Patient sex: F
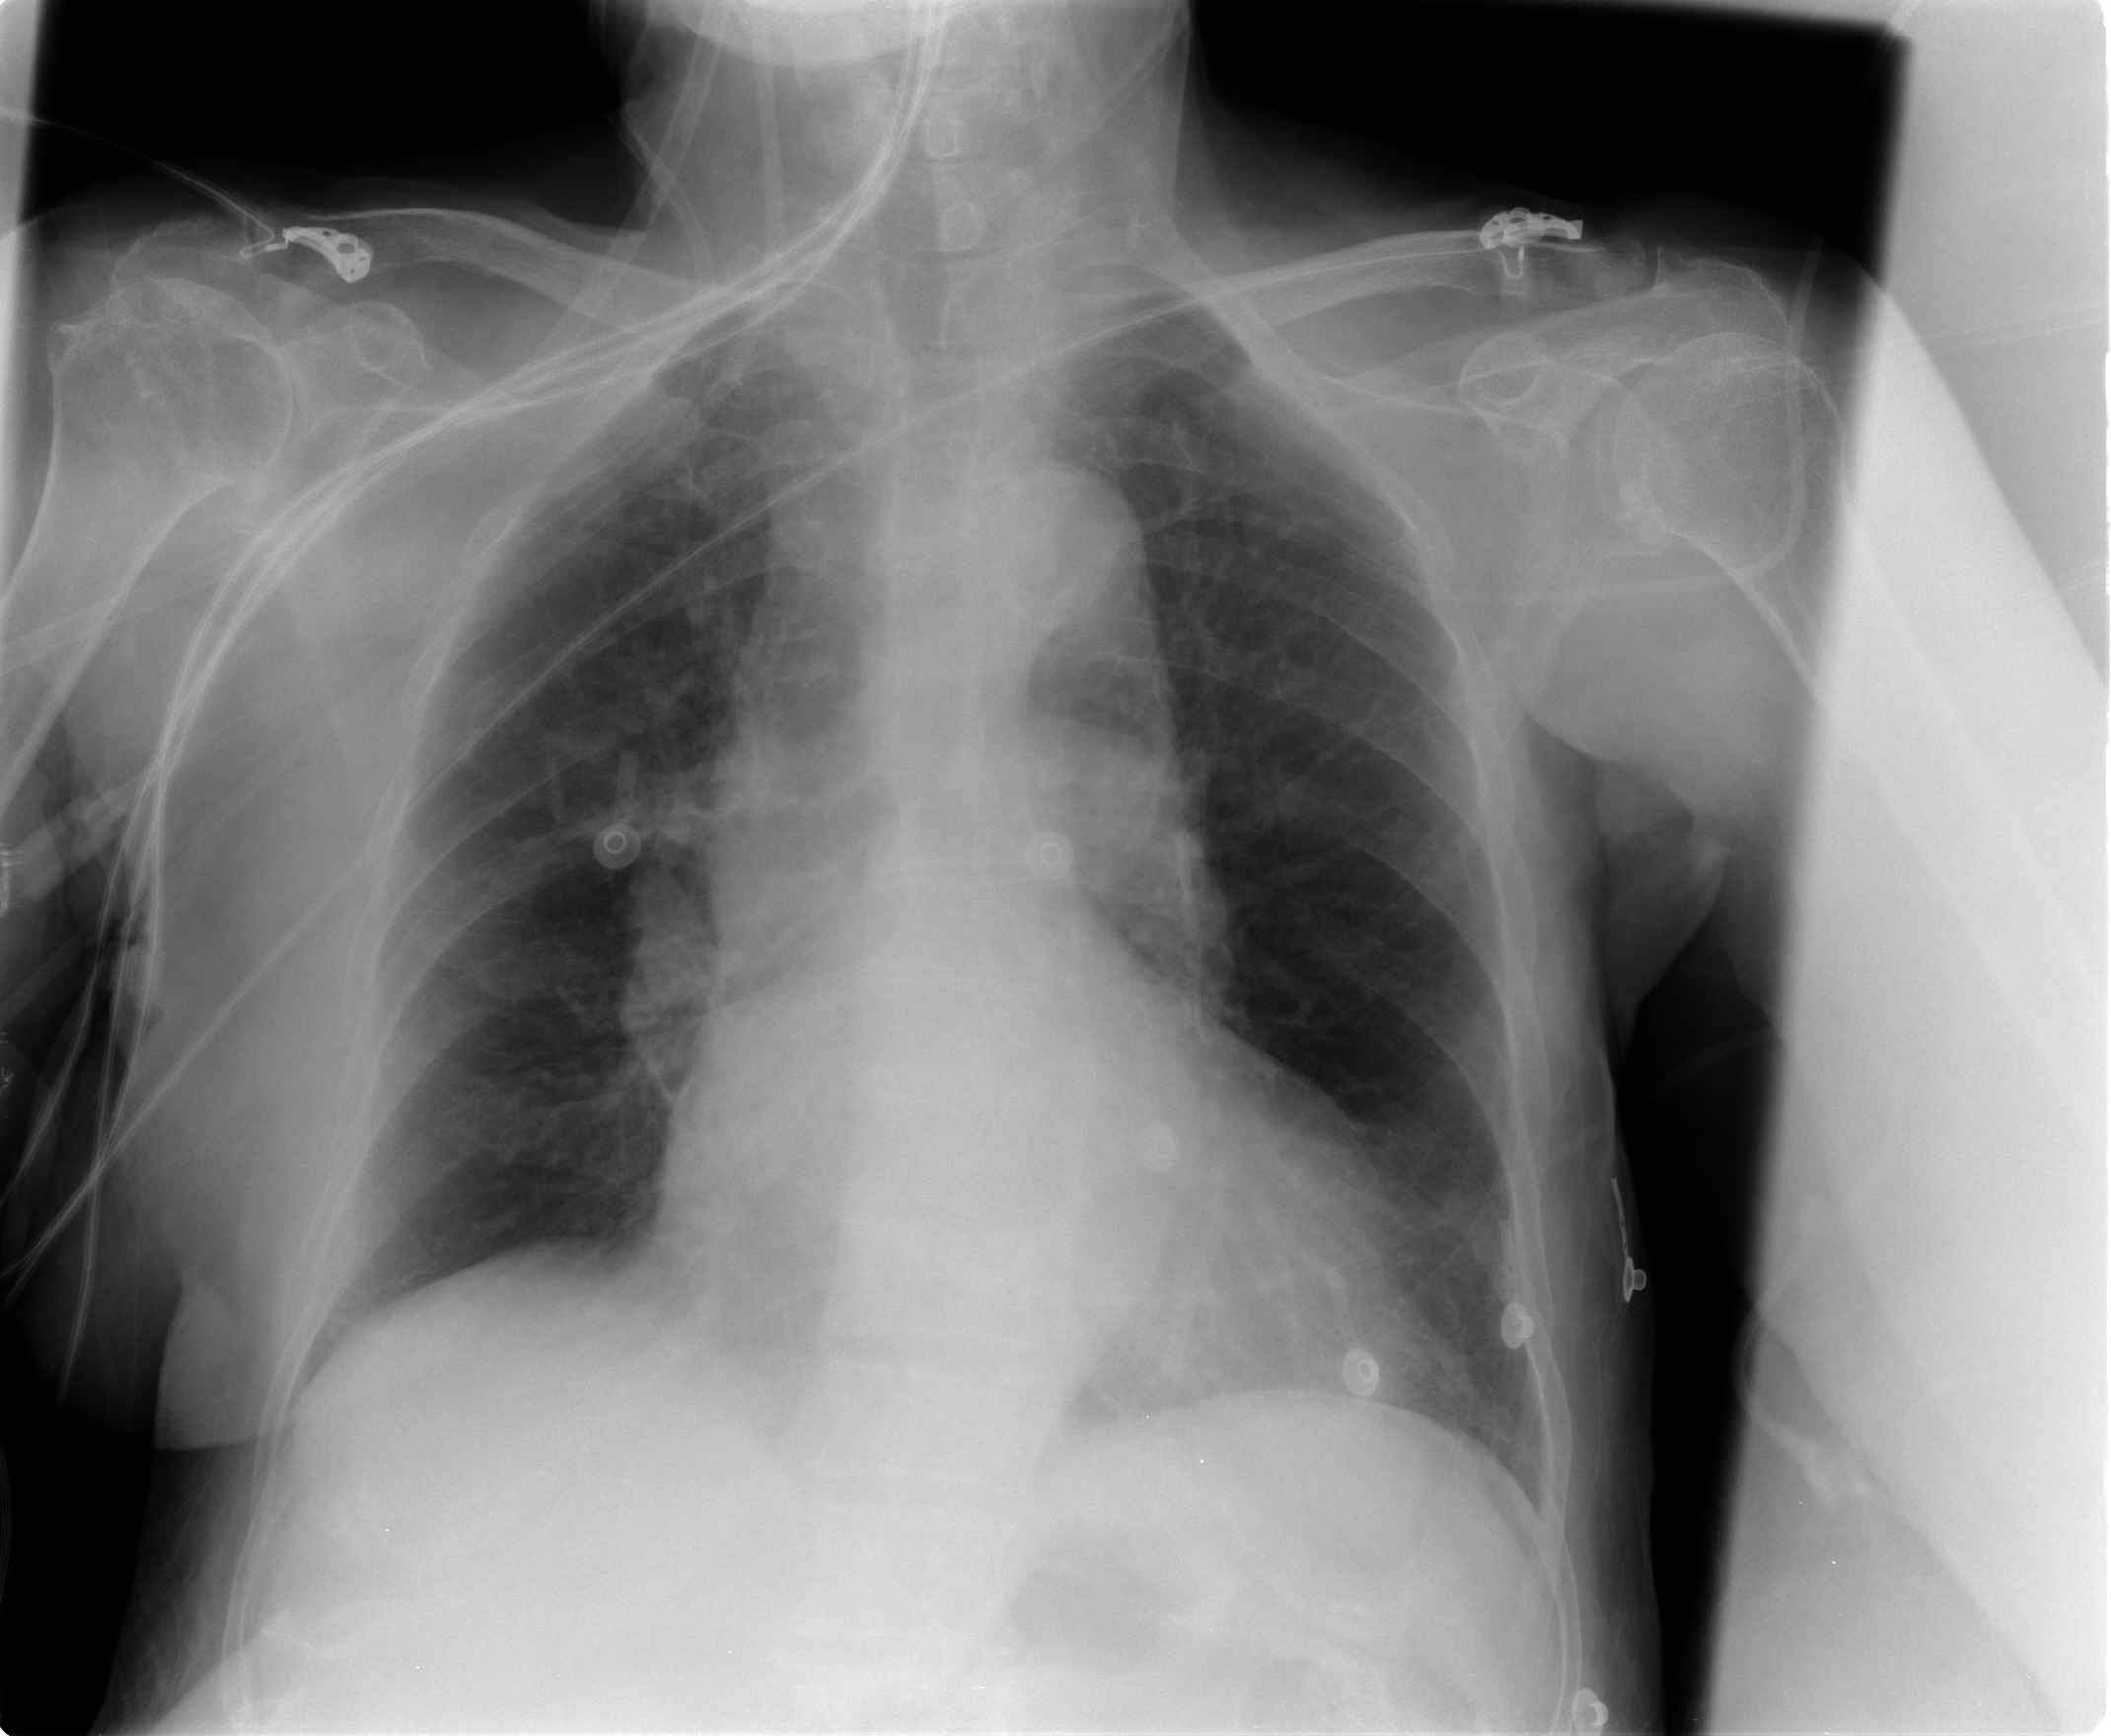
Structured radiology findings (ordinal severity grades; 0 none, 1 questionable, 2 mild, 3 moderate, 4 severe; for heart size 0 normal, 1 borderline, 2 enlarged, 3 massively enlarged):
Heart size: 2
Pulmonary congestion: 2
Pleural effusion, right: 0
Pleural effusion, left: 0
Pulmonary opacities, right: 0
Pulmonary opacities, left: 0
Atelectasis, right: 0
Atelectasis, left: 0